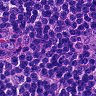
Metastatic tissue present: no